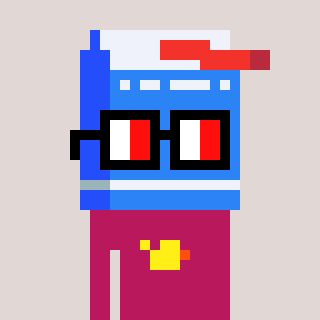
a pixel art character with square glasses with black frames and red eyes, a milk-shaped head and a darkpink-colored body on a warm background